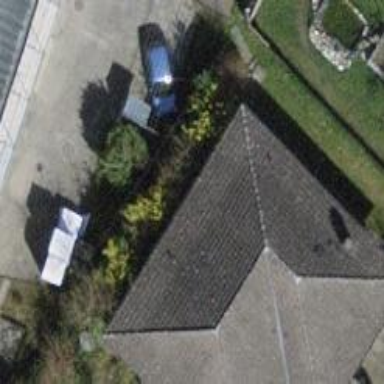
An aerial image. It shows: Building with tile roof.